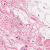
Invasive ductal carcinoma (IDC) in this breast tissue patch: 0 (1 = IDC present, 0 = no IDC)